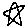
Label: star